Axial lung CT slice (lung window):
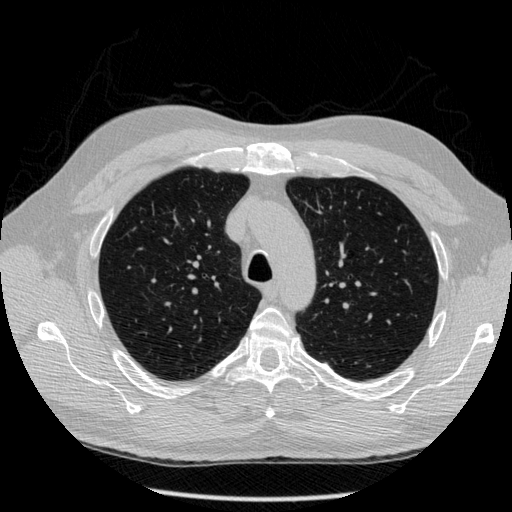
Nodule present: no